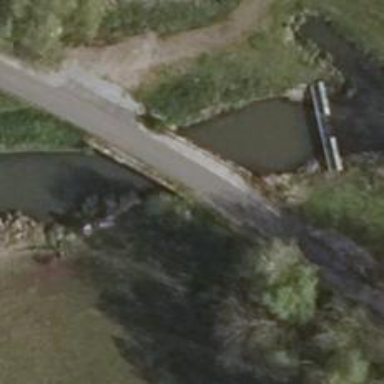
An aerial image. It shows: Culvert tunnel passing under river.